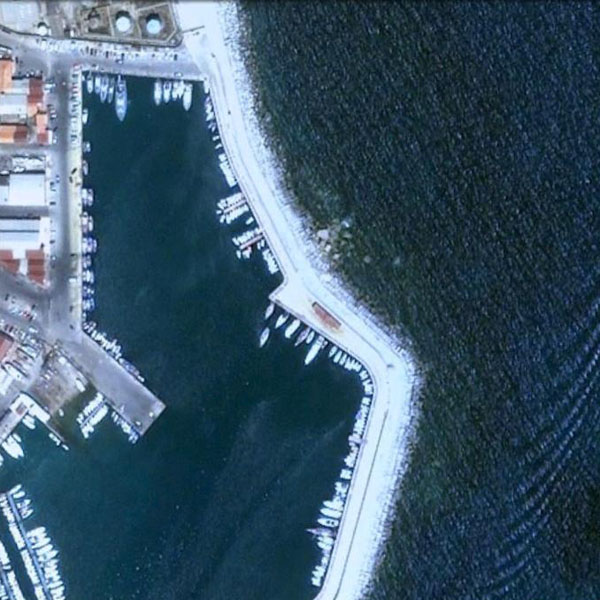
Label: Port